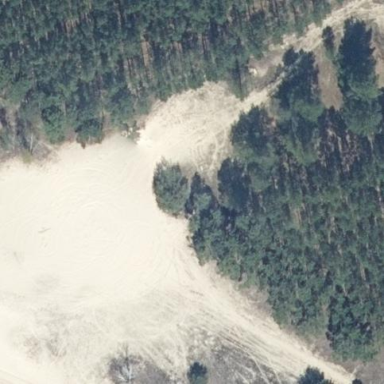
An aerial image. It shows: Sandy area in nature.